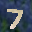
Label: 7